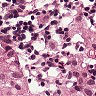
Metastatic tissue present: yes